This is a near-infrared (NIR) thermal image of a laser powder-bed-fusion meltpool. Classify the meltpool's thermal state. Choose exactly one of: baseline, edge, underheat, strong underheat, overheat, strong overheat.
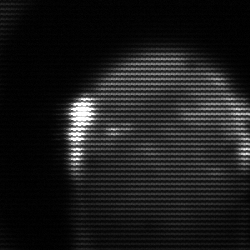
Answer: baseline